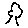
Label: tree